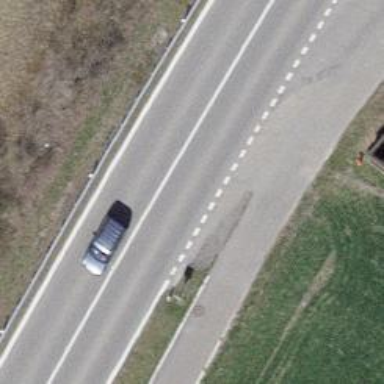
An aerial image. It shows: Asphalt track with grade1 quality. It is designed for agricultural vehicles.